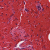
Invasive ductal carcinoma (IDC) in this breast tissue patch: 0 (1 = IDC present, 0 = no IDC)